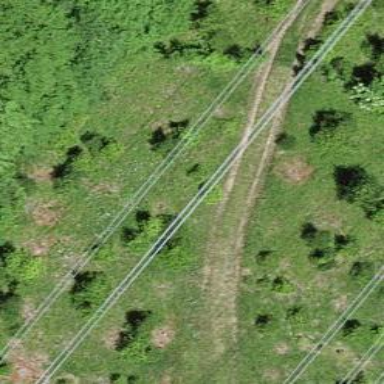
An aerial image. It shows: Track road with grade4 tracktype.